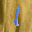
Label: 1